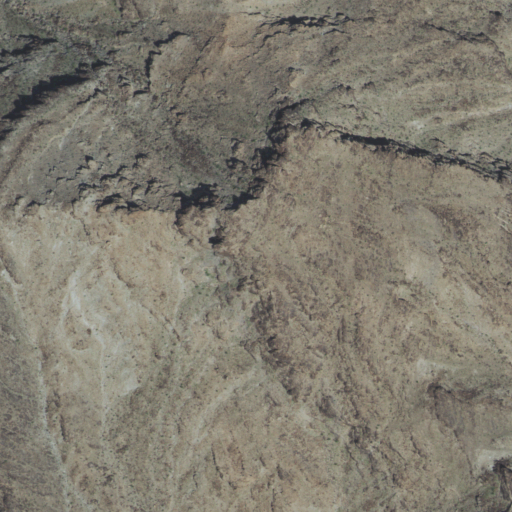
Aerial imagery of mountain in California named McCoy Peak containing shrub and grassland